Interaction volume radius: 10 \u00c5
Interaction volume height: 40 \u00c5
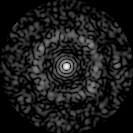
Disorder parameter: 0.773